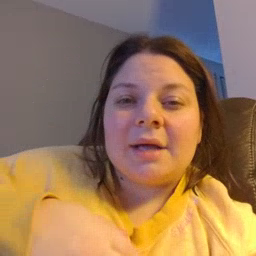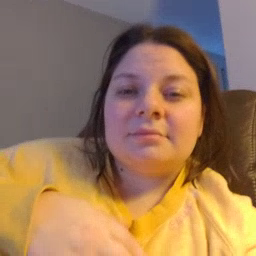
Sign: morning